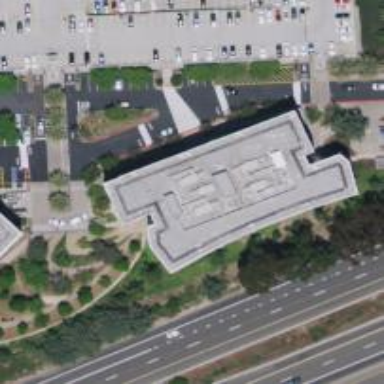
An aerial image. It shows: Office building.